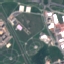
Land use / land cover: Industrial